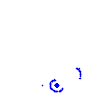
Particle: electron